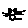
Label: cat